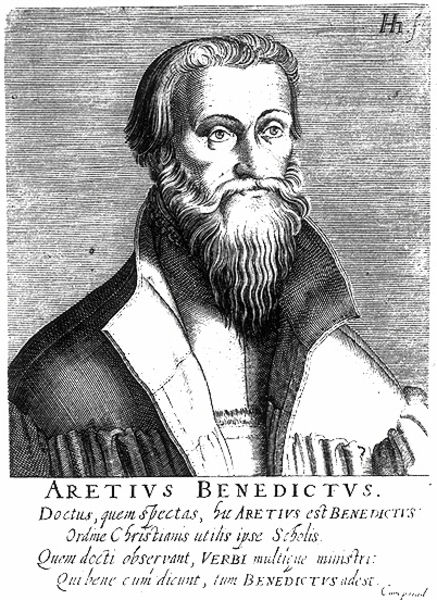
Titel: Bildnis des Benedikt Aretius
Künstler: Hendrik (d.Ä.) Hondius
Institution: (Seriendruck)
Schlagwörter: blau, kopf, mann, schatten, umhang, weiß, frisur, grau, haar, hell, hintergrund, licht, nase, schwarz, stirn, zeichnung, blick, bart, hemd, jacke, jung, schnurrbart, augen, falten, gesicht, kragen, mensch, vollbart, bildnis, portrait, porträt, signatur, haare, mantel, augenbrauen, brustbild, frontal, locken, schulter, holzschnitt, schrift, wangen, grafik, graphik, ernst, inschrift, streng, brauen, pupillen, revers, schnauzer, hoch, name, offen, kohle, druck, schwarzweiss, schraffur, radierung, stich, text, stehkragen, krause, spitzbart, wissenschaftler, talar, gekämmt, wams, gelehrter, usa, zeilen, kupferstich, klassik, latein, lateinisch, stick, schirft, frühe neuzeit, reformation, würdenträger, benedikt, mantelkragen, benedictus, aretius, doctus, hohlwangen, st, h, aretius benedictus, kmann, verbi